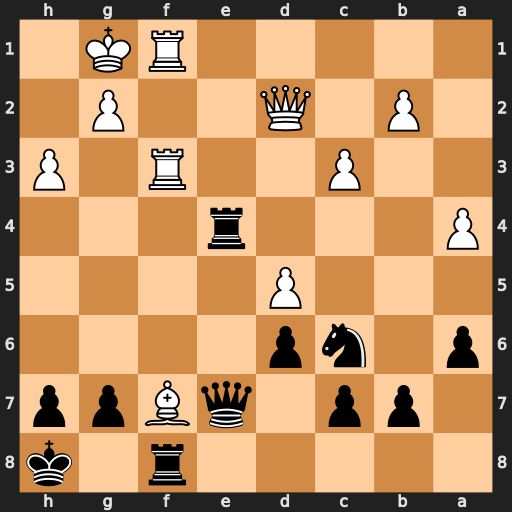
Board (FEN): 5r1k/1pp1qBpp/p1np4/3P4/P3r3/2P2R1P/1P1Q2P1/5RK1
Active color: b
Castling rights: -
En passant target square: -
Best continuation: Ne5 Bh5 Nxf3+